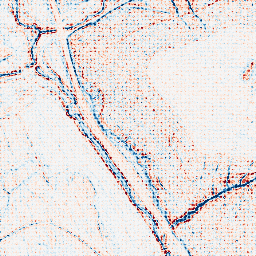
Category: edge_preserving
Decomposition family: bilateral
Decomposition parameters: d: 5
sigma_color: 50
sigma_space: 25
Upsampling method: sinc_blackman
Upsampling parameters: scale: 8
kernel_size: 8
Upsampling scale: 8